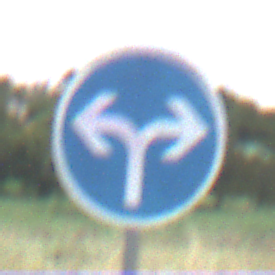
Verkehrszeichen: VorgeschriebeneFahrtrichtungRechtsOderLinks
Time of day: Midday
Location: Outdoor (Nature)
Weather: PartlyCloudy
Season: NotSpecified
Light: Natural